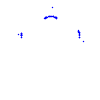
Particle: proton